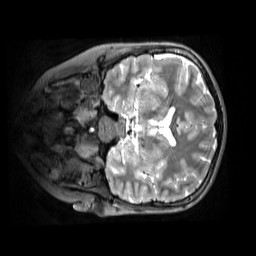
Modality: T2w
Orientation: coronal
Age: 11
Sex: male
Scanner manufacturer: siemens
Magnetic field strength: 3 T
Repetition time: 3.2 s
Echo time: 0.408 s